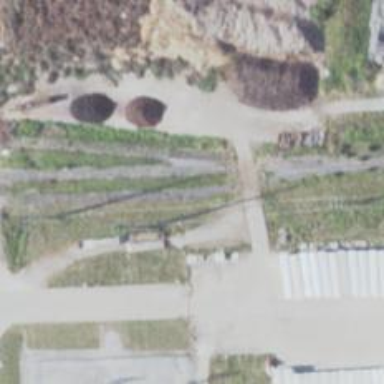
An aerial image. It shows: Railway siding for service.